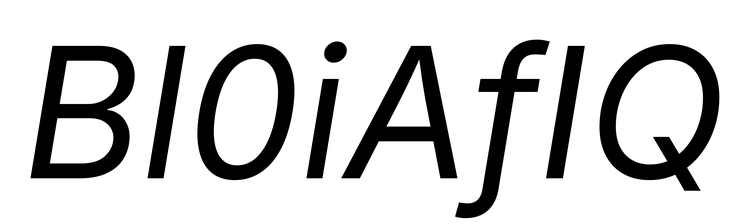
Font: Inter-Italic_Italic